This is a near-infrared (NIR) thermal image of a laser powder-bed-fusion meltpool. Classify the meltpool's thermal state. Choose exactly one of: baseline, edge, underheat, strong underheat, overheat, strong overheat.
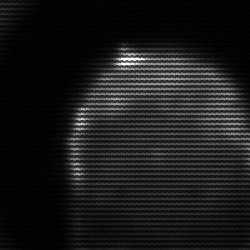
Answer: edge